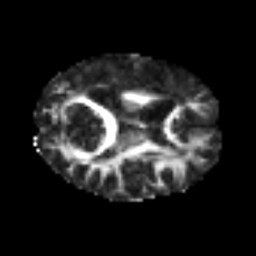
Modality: FA
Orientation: axial
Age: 39
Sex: female
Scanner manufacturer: siemens
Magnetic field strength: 3 T
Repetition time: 6.1 s
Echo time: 0.101 s